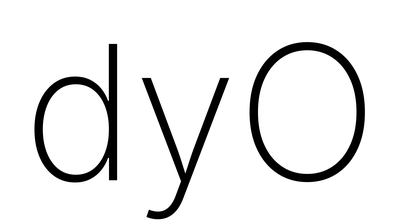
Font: Inter_ExtraLight